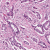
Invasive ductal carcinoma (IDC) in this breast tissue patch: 1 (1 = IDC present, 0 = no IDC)